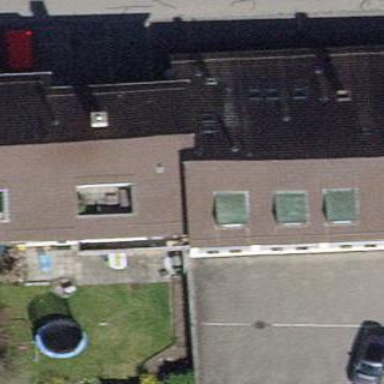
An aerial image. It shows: Guest house with tiled roof.